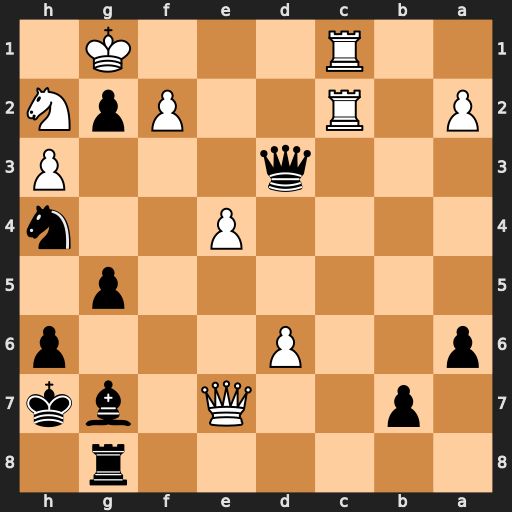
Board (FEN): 6r1/1p2Q1bk/p2P3p/6p1/4P2n/3q3P/P1R2PpN/2R3K1
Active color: b
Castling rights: -
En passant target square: -
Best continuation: Qxh3 Qf7 Rf8 Qxf8 Bxf8 Rc3 Qe6